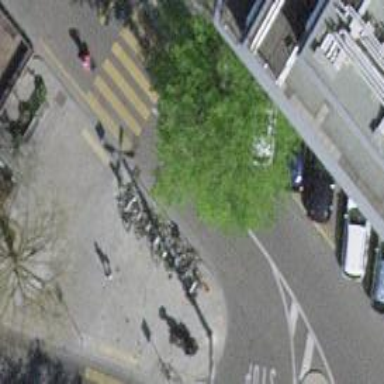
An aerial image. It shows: Bicycle parking area with stands available.